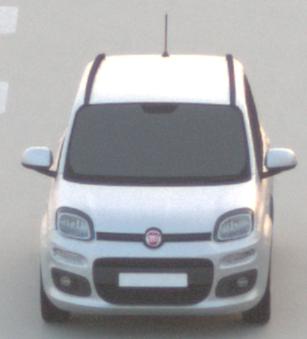
Make: Fiat
Model: Panda 1.2 8V
Detailed model: Panda (312)
Model produced from: 2013/02
Model produced until: 2013/12
Doors: 5
Color: white
Road condition: dry road
Daytime: dawn
Contrast: low contrast